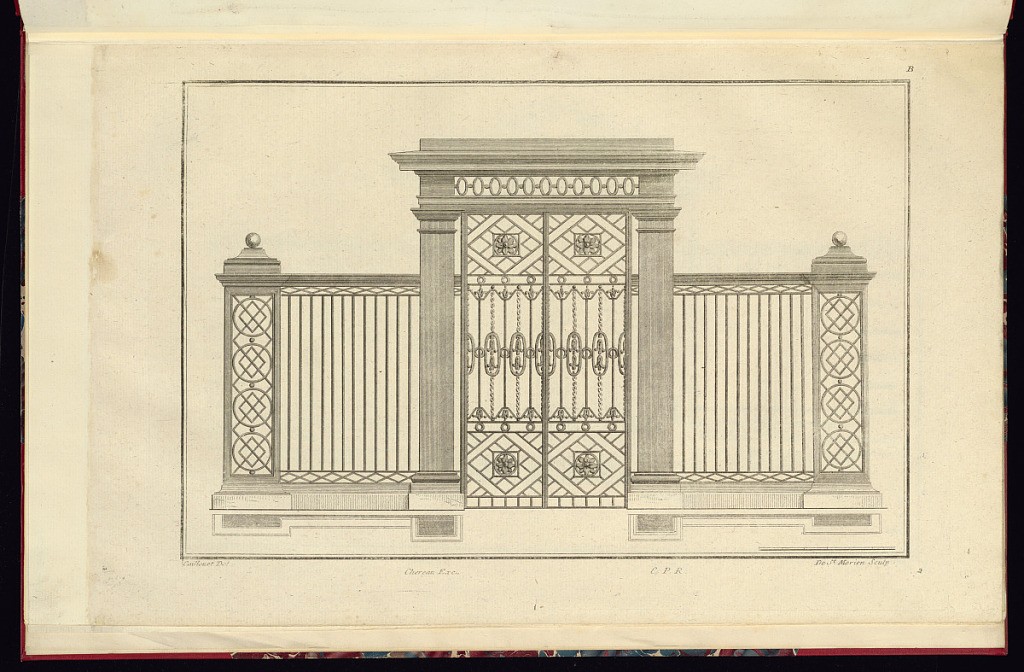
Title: Gate Design
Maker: Caillouet, French, mid-18th century
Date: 1775–87
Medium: Engraving and etching on paper
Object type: Print
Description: A design for a wrought-iron gate featuring central double doors, decorated with geometric bands, diaper patterns, rosettes, and scrolling leaves (fleurons). The plate is signed and numbered.